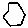
Label: hexagon